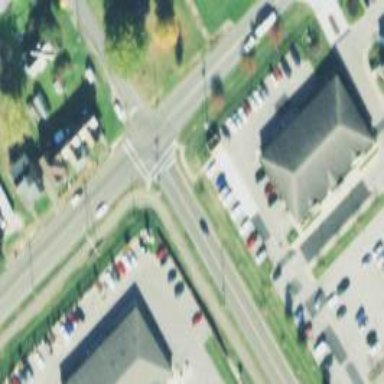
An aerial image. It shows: Marked crossing on the road.